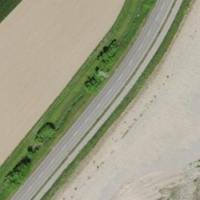
EUNIS habitat code: 52
Species observed at this site:
Leucanthemum vulgare